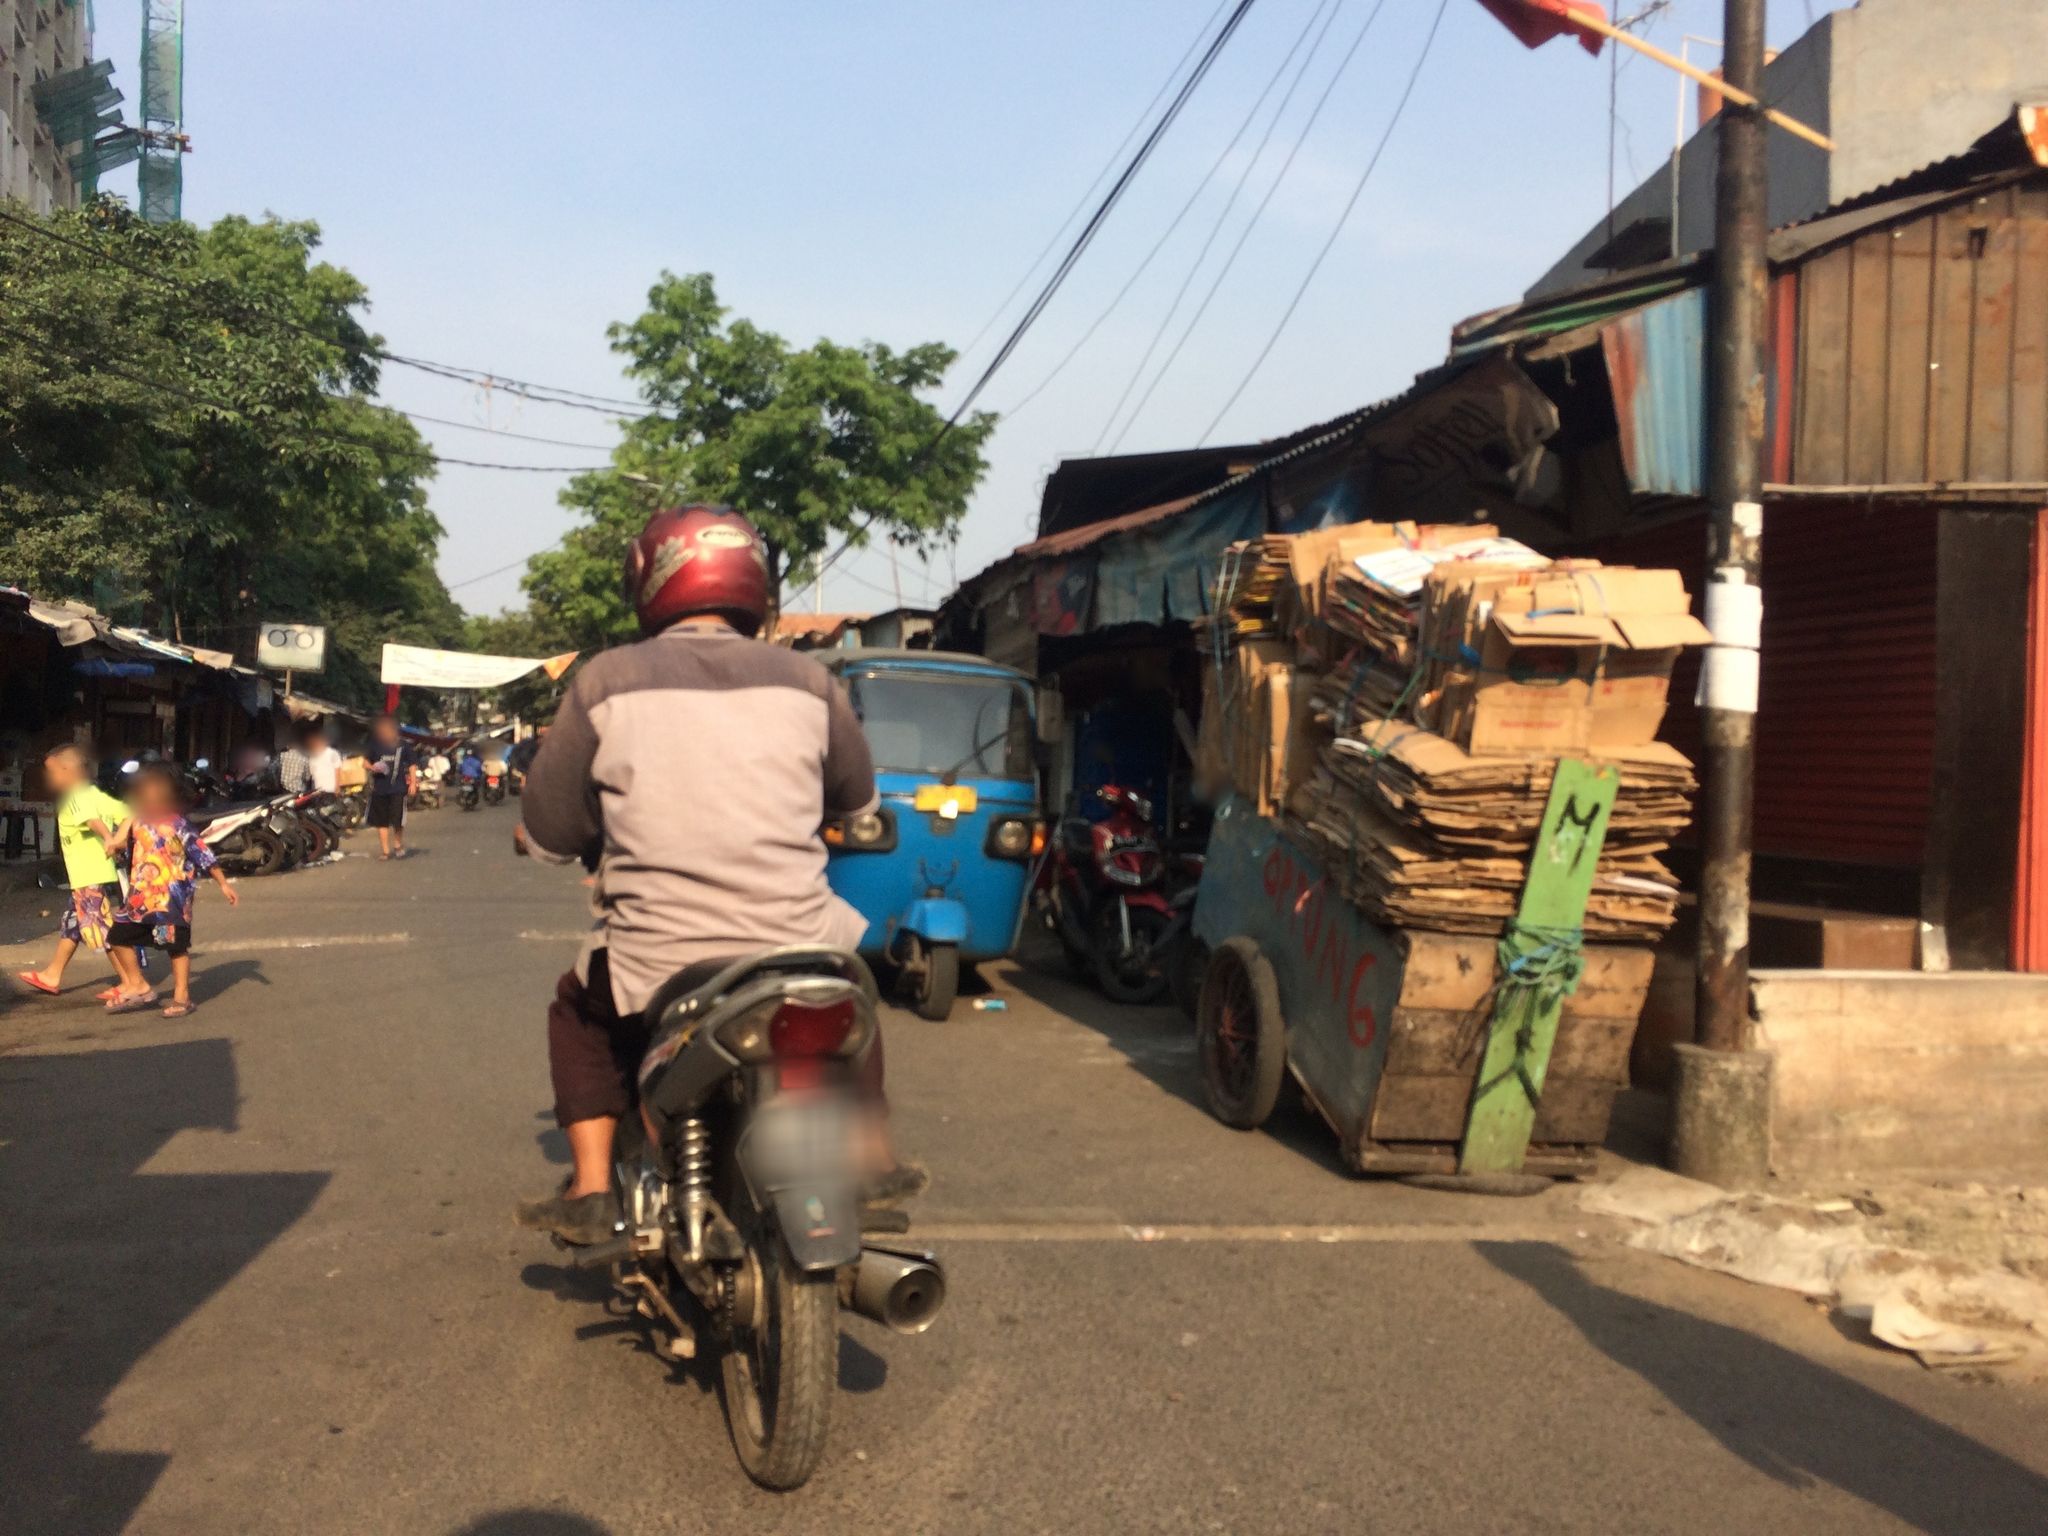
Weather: clear
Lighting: day
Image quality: good
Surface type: walking surface
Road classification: service, living_street
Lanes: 1
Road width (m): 3
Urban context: urban centre
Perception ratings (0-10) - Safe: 4.03, Lively: 6.72, Beautiful: 0.48, Boring: 7.19, Depressing: 6.17, Wealthy: 3.37